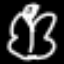
Label: angel